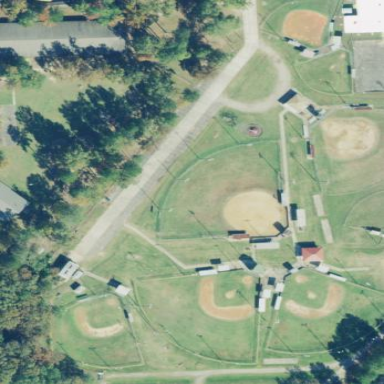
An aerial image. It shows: Baseball pitch for leisure land activities.